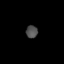
Tissue: lung
Cell type: Epithelial cells
Senescence score: 0.2034
Nuclear area (px): 145
Mean DAPI intensity: 77.097